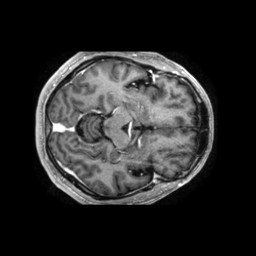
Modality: T1w
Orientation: axial
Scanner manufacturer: philips
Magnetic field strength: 1.5 T
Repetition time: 0.007174 s
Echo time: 0.003246 s